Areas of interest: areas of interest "Zhongshan Blue Sky Business Hotel"
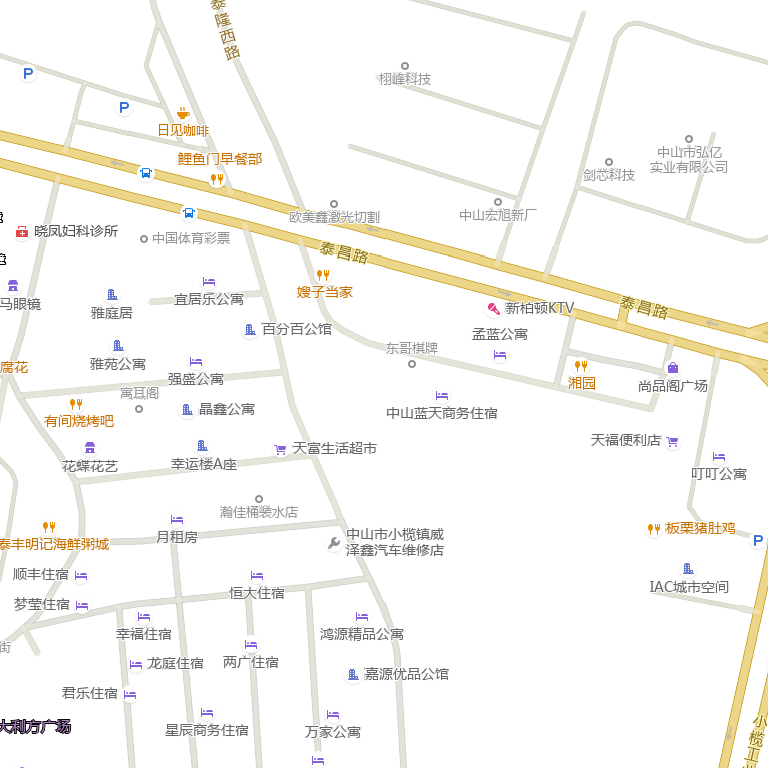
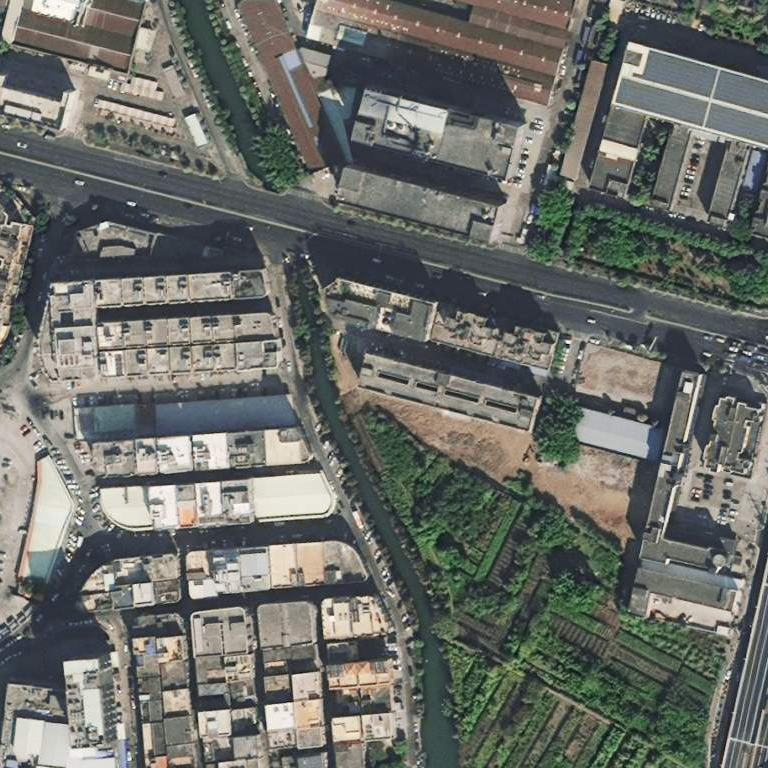